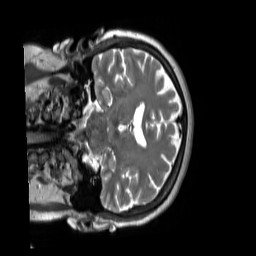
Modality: T2w
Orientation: coronal
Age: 58
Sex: female
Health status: ill
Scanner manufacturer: siemens
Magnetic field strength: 3 T
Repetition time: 2.8 s
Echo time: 0.326 s